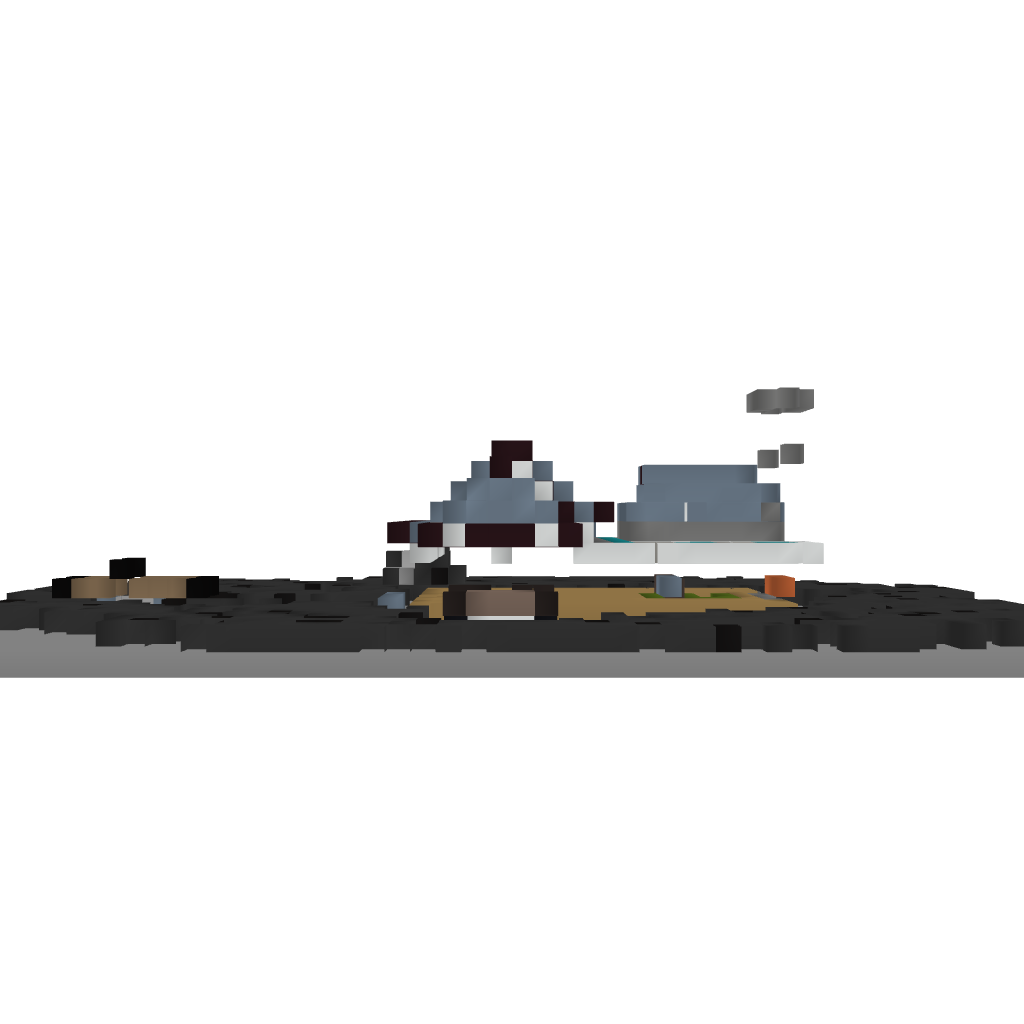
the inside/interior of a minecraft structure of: Small Mansion